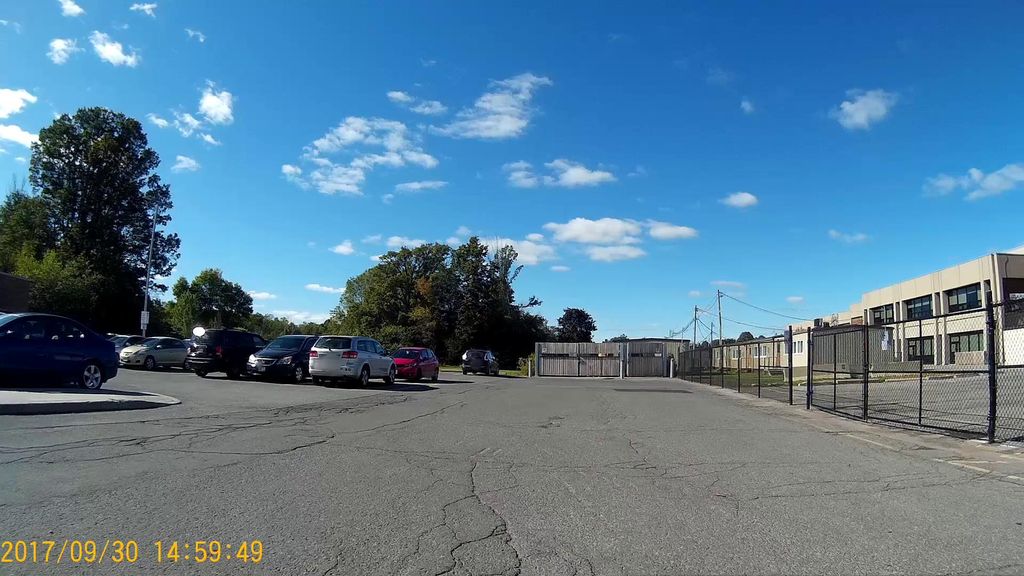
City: ottawa-gatineau